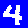
Digit: 4